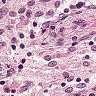
Metastatic tissue present: no